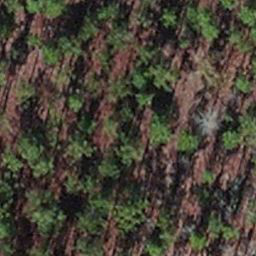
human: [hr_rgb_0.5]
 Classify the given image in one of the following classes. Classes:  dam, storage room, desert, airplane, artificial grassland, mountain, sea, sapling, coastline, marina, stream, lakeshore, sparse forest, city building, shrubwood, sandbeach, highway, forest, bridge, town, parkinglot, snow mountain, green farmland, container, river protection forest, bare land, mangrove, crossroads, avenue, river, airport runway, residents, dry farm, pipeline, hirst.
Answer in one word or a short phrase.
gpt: sapling